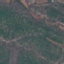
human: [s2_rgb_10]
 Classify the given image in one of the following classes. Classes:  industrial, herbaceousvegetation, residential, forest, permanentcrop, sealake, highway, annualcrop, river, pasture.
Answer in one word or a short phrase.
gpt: HerbaceousVegetation